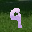
Label: 9